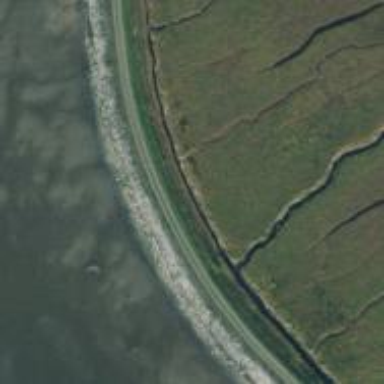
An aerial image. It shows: Track road beside dyke embankment.